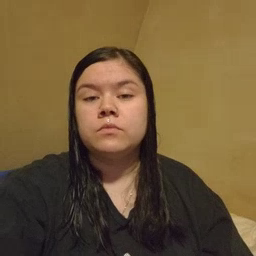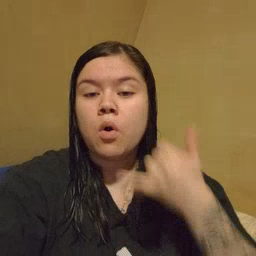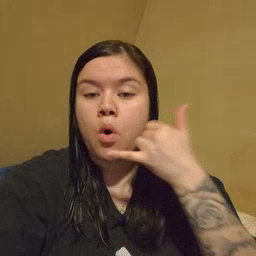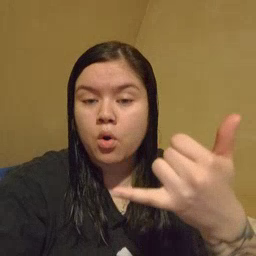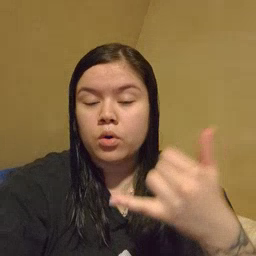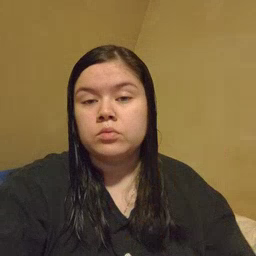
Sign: callonphone